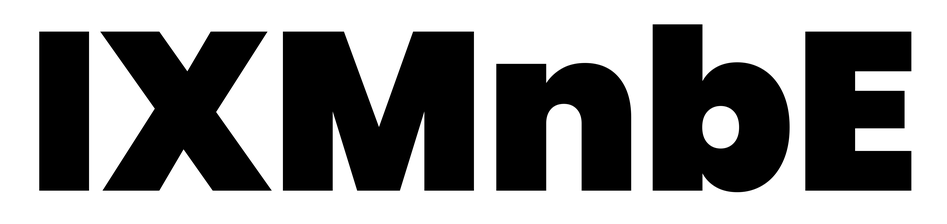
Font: Poppins-Black